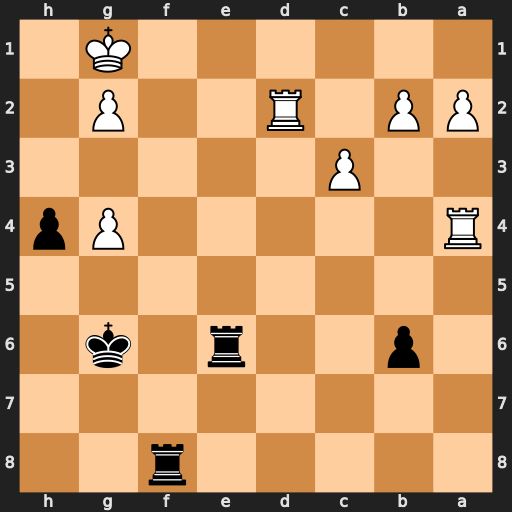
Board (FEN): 5r2/8/1p2r1k1/8/R5Pp/2P5/PP1R2P1/6K1
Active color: b
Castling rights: -
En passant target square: -
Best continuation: Re1+ Kh2 Rff1